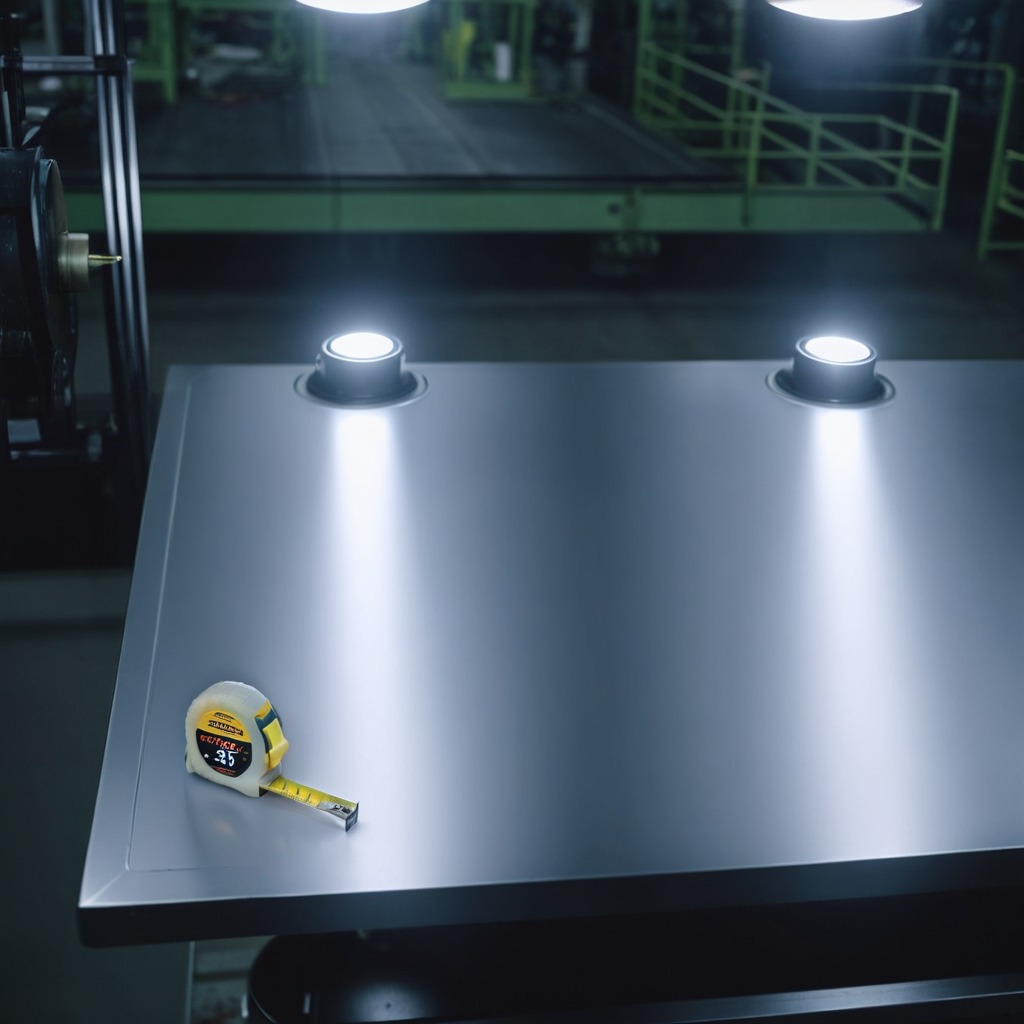
A measuring tape is lying on the metal table in a machine shop under fluorescent lights.